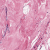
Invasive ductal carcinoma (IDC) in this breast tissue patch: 0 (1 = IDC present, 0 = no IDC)